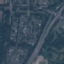
Land use / land cover class: Highway